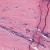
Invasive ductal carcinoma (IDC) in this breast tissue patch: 1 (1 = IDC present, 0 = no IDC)